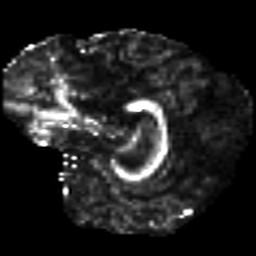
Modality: FA
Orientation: sagittal
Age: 49
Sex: female
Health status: ill
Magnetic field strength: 3 T
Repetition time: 8.4 s
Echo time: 0.0926 s